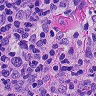
Metastatic tissue present: no